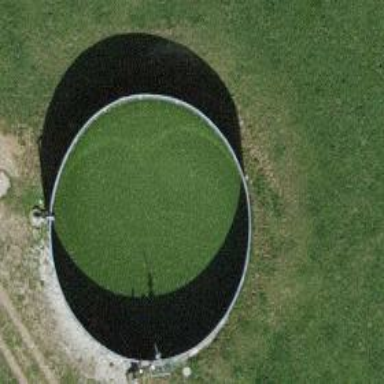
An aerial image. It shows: Storage tank that is man-made.